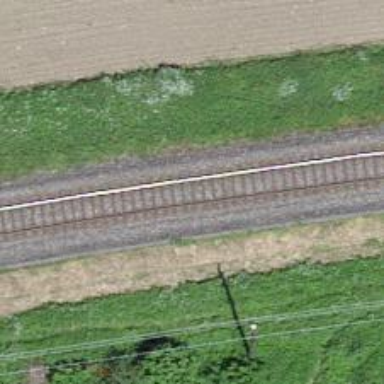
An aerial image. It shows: Railway track with contact lines for electrification.